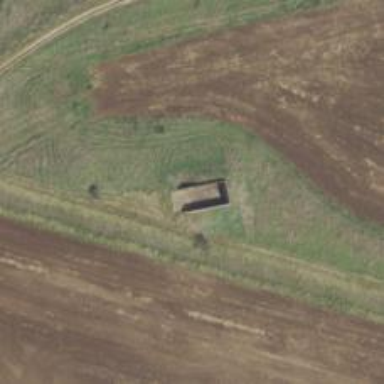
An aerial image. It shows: Military bunker for protection and defense.